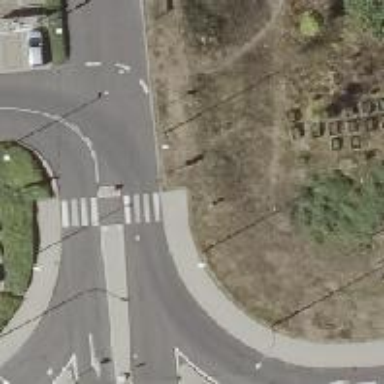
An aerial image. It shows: Uncontrolled zebra crossing on the road.